Field crop: maize
Growth stage: 2
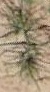
Species: salsola